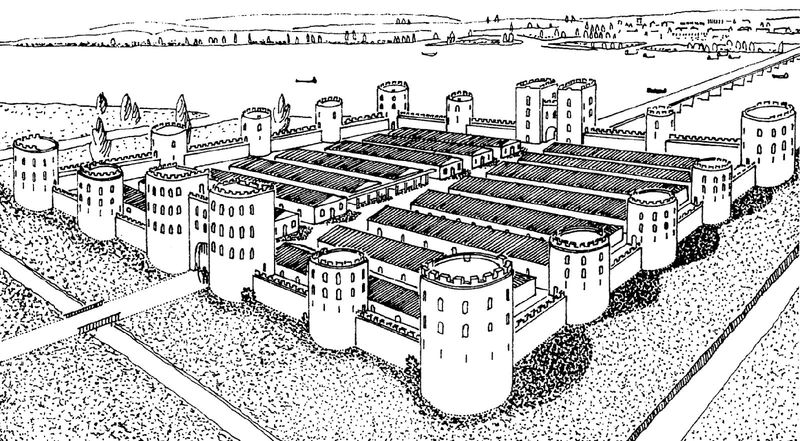
Titel: Köln-Deutz, Kastell auf Veranlassung von Kaiser Konstantin erbaut, Rekonstruktion
Schlagwörter: wasser, bäume, landschaft, stadt, fenster, zeichnung, weg, felder, häuser, brücke, boote, turm, schiffe, berge, mauer, fluß, soldaten, tor, zinnen, befestigung, burg, türme, festung, militär, tore, gefängnis, mauern, graben, burggraben, römisch, kaserne, lager, quadratisch, rhein, kastell, köln, wassergraben, wehrtürme, baracken, kastel, ringmauer, castel, deutz, h#user, colonia, porta prätoria, mannschaftsunterkünfte